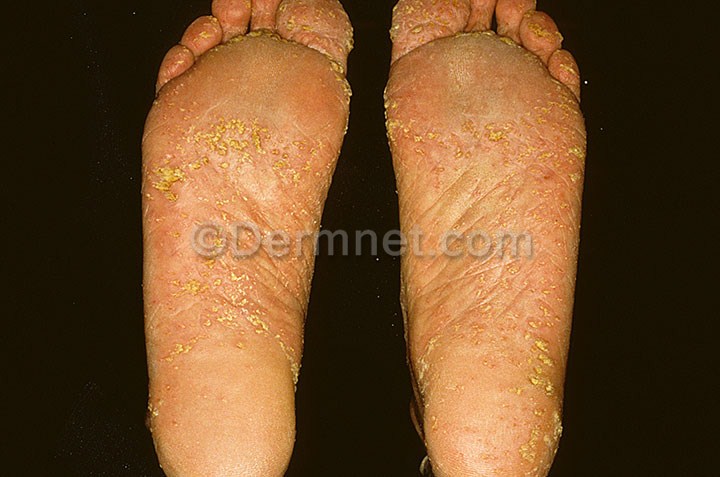
Disease: Eczema Photos